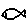
Label: fish